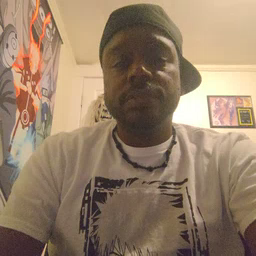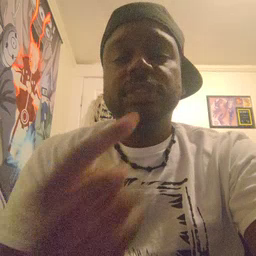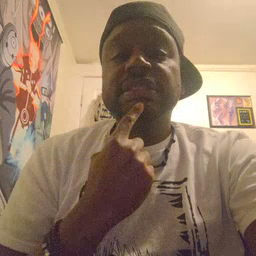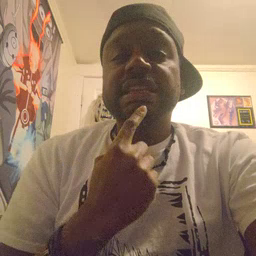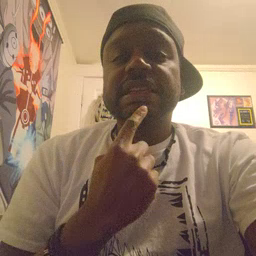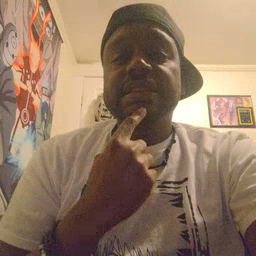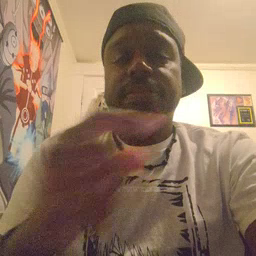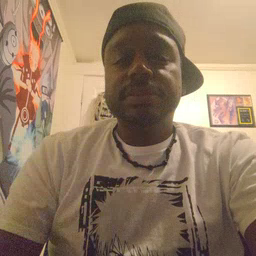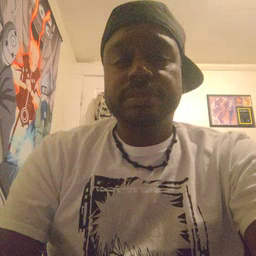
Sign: say